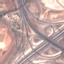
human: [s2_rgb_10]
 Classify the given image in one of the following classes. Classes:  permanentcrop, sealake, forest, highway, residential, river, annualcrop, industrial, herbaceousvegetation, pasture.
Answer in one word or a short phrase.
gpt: Highway